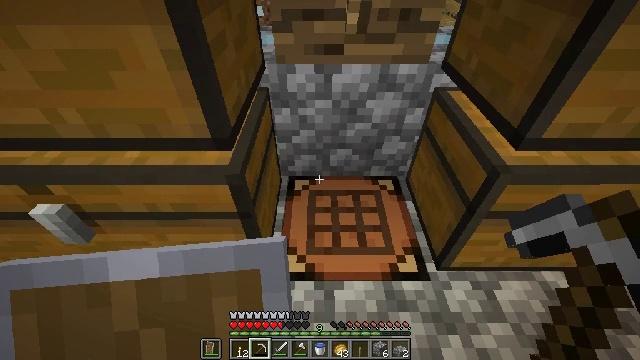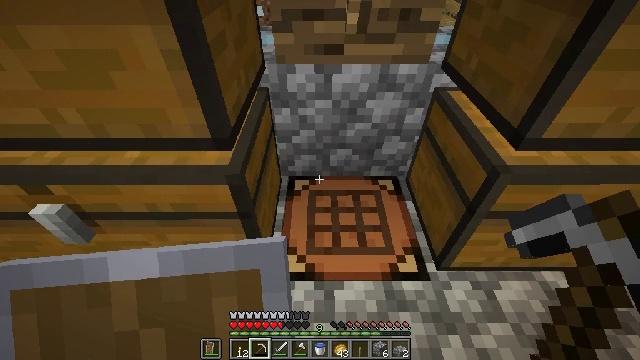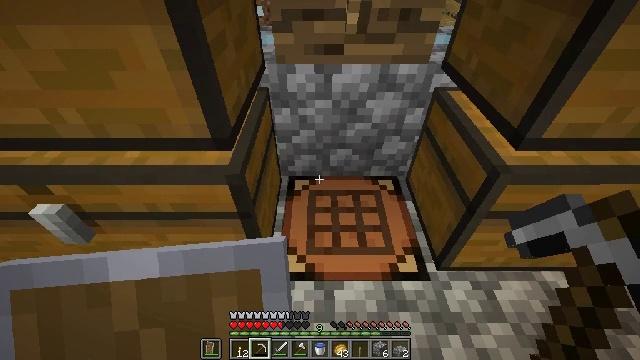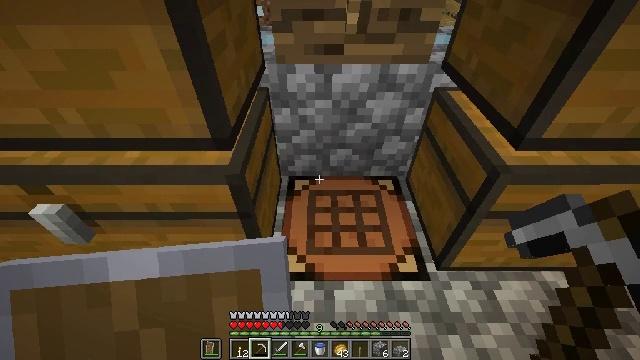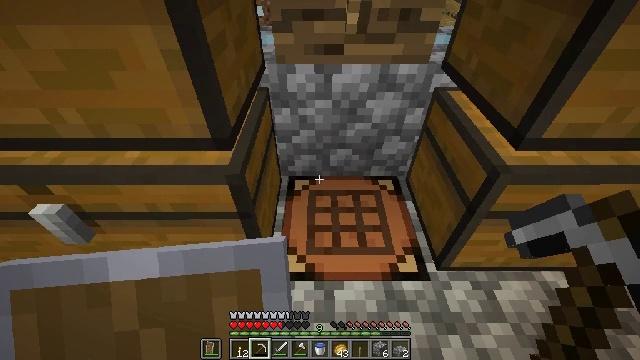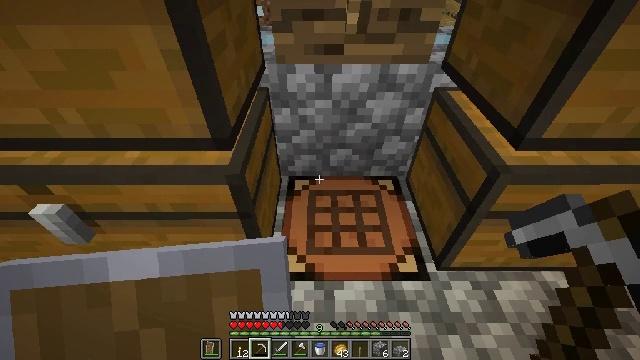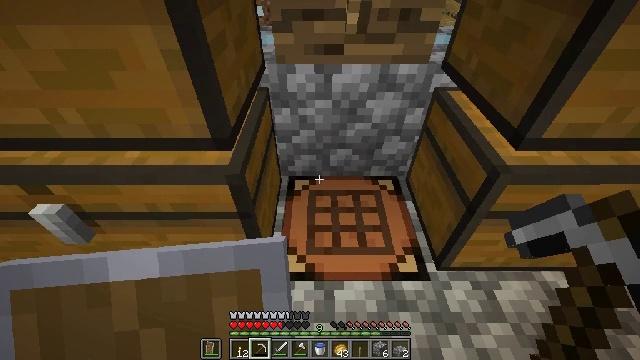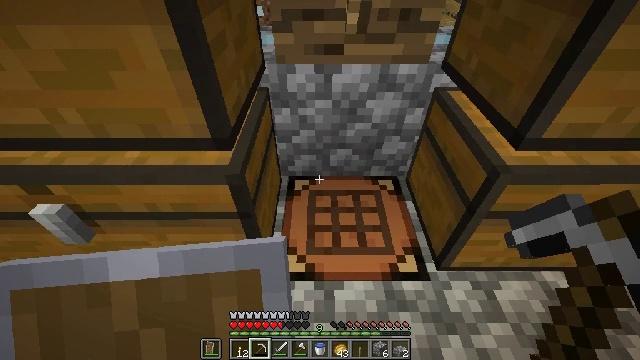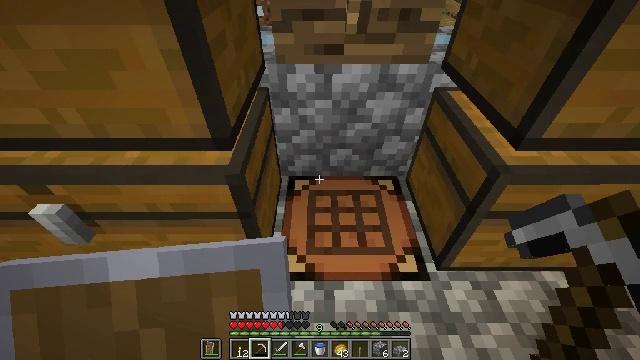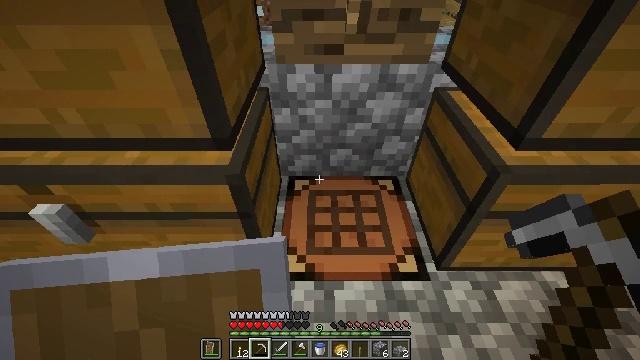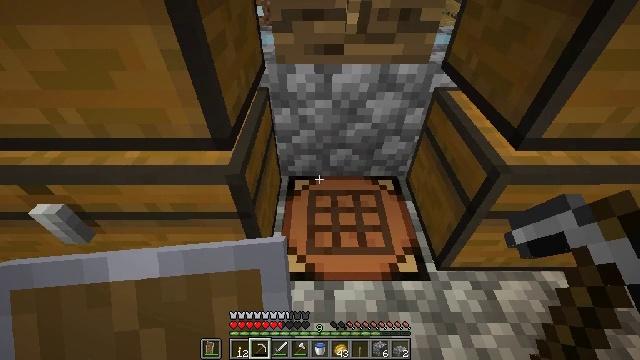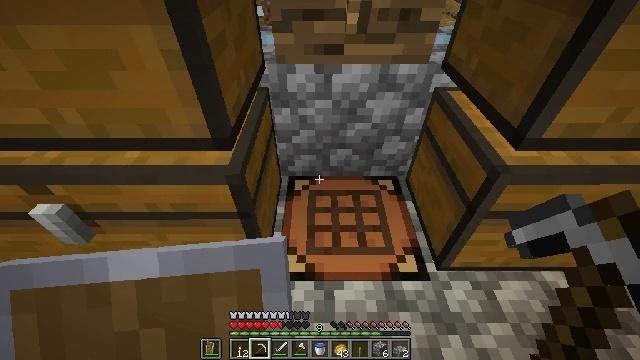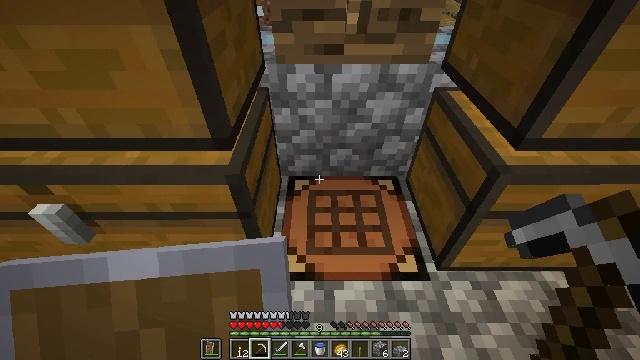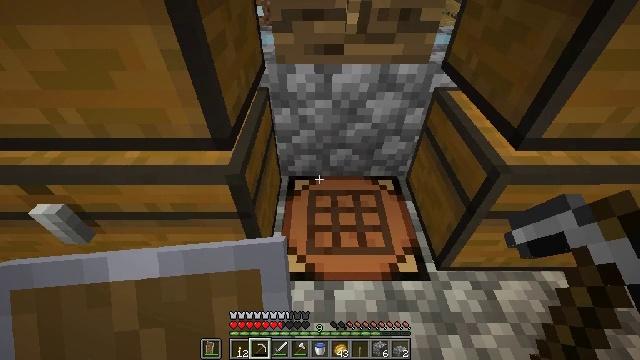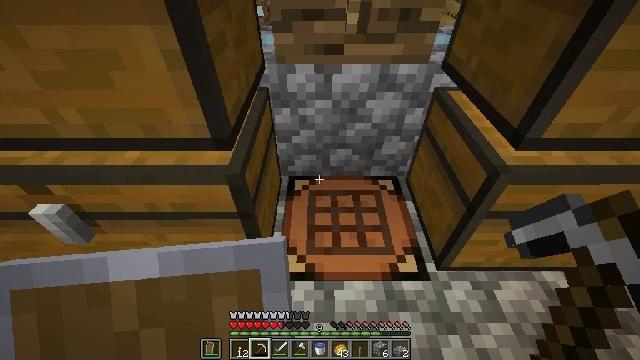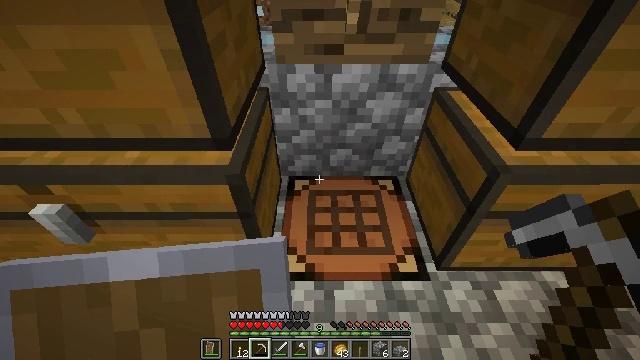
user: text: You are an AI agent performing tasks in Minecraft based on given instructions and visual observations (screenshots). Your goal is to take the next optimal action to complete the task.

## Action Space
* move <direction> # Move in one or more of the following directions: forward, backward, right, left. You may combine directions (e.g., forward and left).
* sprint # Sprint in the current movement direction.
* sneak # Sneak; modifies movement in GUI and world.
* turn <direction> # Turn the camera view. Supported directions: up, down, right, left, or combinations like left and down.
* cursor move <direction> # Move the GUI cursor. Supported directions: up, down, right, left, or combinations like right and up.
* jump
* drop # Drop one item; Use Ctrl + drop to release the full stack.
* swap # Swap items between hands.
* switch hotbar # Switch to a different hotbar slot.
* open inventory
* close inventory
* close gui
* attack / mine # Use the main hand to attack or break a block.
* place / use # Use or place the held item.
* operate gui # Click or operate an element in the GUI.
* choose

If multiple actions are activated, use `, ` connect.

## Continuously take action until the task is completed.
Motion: motion action
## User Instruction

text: Combine materials in the crafting table to craft a repeater.
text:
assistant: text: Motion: no_op
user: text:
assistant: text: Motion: no_op
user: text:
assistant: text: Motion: no_op
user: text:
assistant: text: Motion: no_op
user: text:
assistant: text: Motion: no_op
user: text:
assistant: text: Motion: no_op
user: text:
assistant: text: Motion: no_op
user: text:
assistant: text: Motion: no_op
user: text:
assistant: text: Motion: no_op
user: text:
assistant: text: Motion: no_op
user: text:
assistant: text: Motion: no_op
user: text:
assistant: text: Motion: no_op
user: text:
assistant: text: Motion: no_op
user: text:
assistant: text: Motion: no_op
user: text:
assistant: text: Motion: no_op
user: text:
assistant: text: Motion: no_op
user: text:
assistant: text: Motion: no_op
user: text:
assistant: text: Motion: no_op
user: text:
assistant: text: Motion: no_op
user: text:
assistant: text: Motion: no_op
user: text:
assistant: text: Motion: no_op
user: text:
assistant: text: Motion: no_op
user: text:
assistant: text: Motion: no_op
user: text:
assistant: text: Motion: no_op
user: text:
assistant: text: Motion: no_op
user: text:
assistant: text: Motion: no_op
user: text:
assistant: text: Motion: no_op
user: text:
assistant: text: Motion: no_op
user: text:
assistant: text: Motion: no_op
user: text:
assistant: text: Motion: no_op